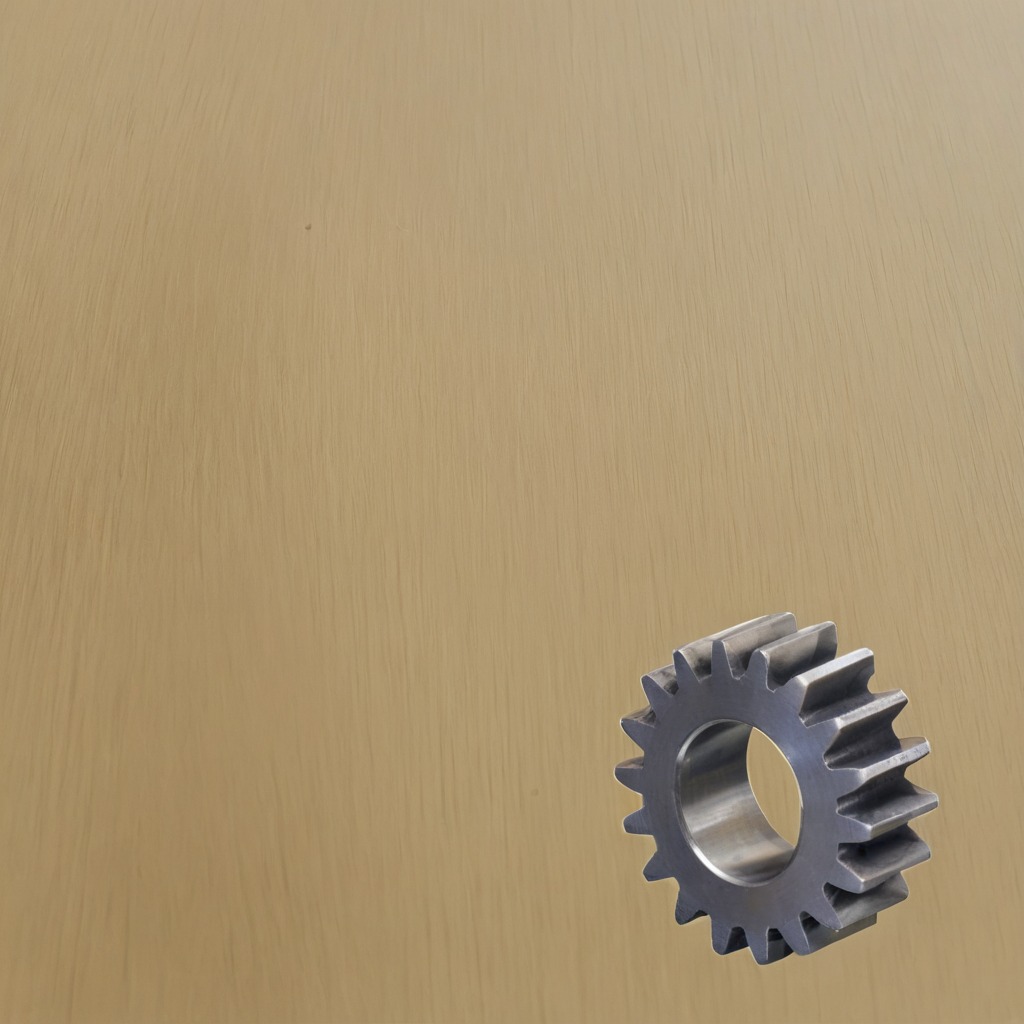
A steel gear with teeth is lying on the plywood surface in a paint workshop lit by afternoon window light.